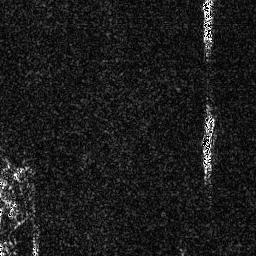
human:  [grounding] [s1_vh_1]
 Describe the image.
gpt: In the satellite image, there is  <ref>1 medium ship </ref> <box>[[76, 43, 84, 67, 0]]</box> located at right,  <ref>1 medium ship </ref> <box>[[77, 0, 84, 19, 0]]</box> located at top right.